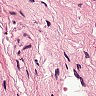
Metastatic tissue present: no